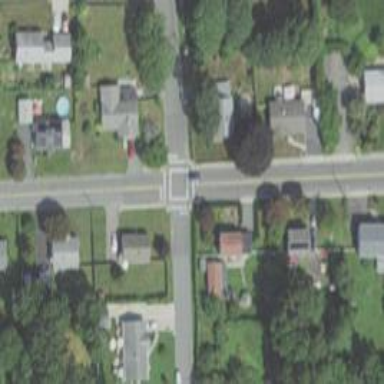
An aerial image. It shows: Marked road crossing.